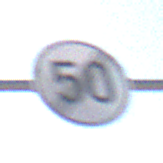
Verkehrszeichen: EndeGeschwindigkeit50
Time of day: MorningAfternoon
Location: Outdoor (Nature)
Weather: Clear
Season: NotSpecified
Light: Natural